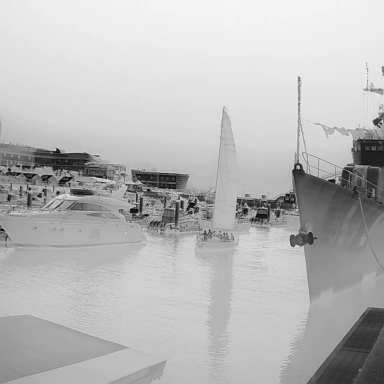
There are six objects shown in the infrared image, including four canoes, a sailboat, and a bulk_carrier.